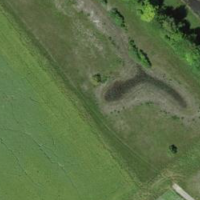
EUNIS habitat code: 25
Species observed at this site:
Chorthippus biguttulus